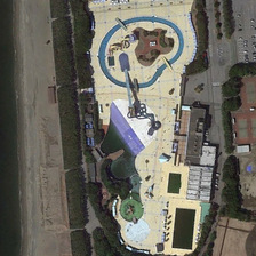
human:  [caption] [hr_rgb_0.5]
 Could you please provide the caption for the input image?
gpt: The park has a meeting place for people's rest and entertainment.

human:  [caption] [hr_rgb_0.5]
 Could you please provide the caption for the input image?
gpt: The park has a meeting place for people to rest and play.

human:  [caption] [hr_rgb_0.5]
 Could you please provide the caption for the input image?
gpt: Beside the park with many trees.

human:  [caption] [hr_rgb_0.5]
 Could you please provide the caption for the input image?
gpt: There are many trees beside the park.

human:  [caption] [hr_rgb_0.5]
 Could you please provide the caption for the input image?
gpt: The park has a meeting place for people rest and recreation.